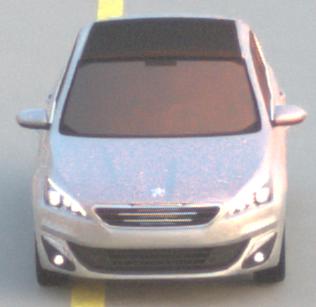
Make: Peugeot
Model: 308 VTi 82
Detailed model: 308 (II)
Model produced from: 2013/09
Model produced until: 2014/11
Doors: 5
Color: white
Road condition: dry road
Daytime: sunrise or sunset
Contrast: medium contrast